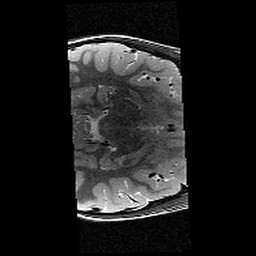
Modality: T2w
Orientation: axial
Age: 10
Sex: female
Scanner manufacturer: siemens
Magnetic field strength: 3 T
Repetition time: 9.23 s
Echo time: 0.067 s